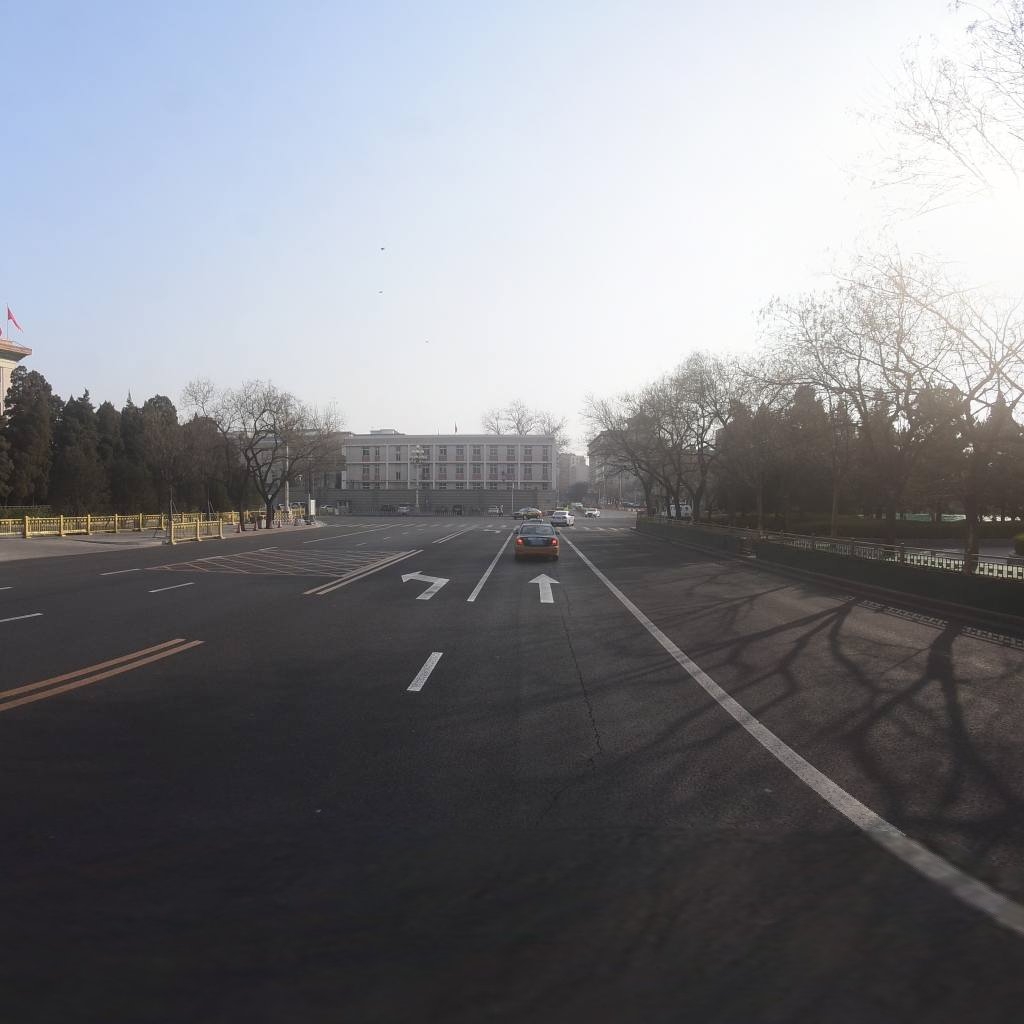
Region: Xicheng
Road damage annotations: longitudinal crack